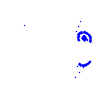
Particle: electron